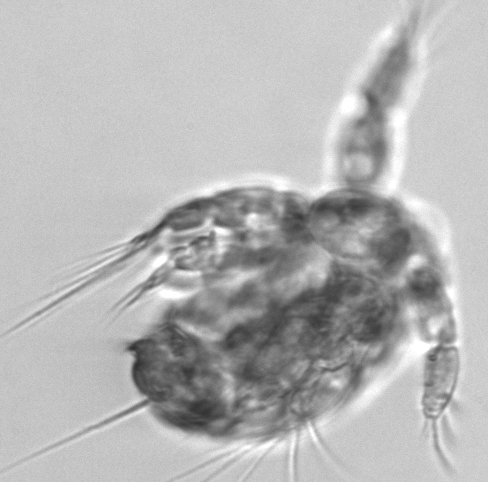
Label: Copepod_nauplii